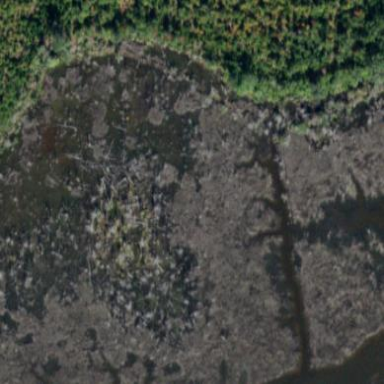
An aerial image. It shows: Swamp in wetland area.